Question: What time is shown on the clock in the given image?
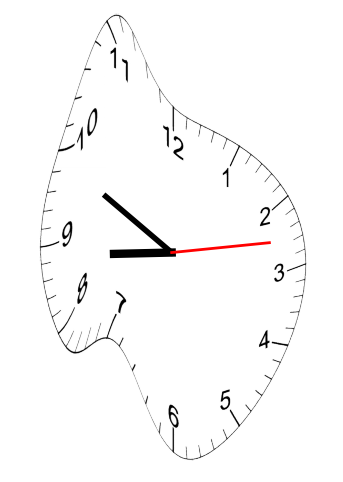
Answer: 08:49:13